Field crop: tomato
Growth stage: 1
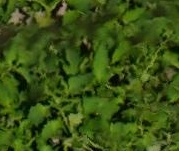
Species: tomato